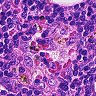
Metastatic tissue present: no